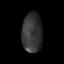
Tissue: skin
Cell type: Others
Senescence score: 0.7626
Nuclear area (px): 783
Mean DAPI intensity: 53.548